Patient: sex M, age 83
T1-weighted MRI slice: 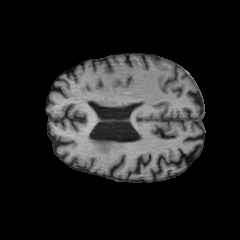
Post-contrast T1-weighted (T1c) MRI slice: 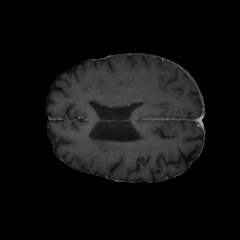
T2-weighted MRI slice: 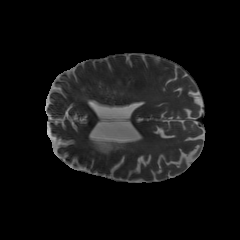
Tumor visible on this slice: no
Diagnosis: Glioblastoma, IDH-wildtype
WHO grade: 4